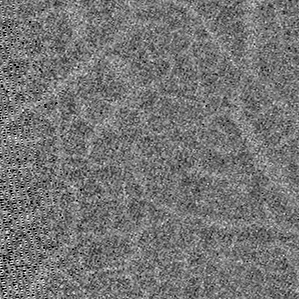
Label: frost